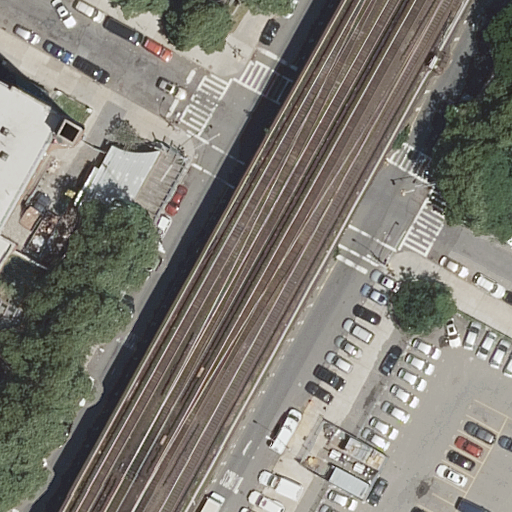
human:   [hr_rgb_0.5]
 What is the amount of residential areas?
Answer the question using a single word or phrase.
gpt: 2

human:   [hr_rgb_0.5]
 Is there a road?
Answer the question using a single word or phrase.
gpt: yes

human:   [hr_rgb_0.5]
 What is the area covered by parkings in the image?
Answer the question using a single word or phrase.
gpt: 3233m2

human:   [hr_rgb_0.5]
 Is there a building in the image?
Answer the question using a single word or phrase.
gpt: yes

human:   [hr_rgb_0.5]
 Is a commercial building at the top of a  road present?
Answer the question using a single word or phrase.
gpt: no

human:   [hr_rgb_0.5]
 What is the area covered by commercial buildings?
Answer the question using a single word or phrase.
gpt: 0m2

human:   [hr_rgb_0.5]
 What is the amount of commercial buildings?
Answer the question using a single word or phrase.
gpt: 0

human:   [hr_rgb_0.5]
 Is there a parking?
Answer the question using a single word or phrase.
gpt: yes

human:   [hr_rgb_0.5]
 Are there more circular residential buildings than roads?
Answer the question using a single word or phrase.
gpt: no

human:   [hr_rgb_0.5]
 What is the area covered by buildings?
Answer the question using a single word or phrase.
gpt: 357m2

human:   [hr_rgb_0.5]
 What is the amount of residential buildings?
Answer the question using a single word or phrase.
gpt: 2

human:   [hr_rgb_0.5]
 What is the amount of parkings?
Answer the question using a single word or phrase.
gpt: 1

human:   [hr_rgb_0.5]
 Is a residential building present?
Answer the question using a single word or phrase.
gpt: yes

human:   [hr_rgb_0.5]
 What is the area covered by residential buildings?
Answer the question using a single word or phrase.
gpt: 357m2

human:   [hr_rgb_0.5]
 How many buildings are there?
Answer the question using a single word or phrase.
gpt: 2

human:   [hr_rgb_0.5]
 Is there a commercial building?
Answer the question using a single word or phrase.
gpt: no

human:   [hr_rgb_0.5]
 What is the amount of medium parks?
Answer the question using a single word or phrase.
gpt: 0

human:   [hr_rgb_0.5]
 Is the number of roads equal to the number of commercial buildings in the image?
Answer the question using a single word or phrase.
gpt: no

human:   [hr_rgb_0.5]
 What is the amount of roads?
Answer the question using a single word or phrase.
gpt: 17

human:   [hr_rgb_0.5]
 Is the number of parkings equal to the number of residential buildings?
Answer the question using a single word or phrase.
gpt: no

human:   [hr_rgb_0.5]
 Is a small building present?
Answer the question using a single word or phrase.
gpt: no

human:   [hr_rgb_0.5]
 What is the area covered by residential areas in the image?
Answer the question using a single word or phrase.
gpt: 239m2

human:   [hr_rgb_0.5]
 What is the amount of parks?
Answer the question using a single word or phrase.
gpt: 1

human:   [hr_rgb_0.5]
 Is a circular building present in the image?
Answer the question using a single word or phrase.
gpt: no

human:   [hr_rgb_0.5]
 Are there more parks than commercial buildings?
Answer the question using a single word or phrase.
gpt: yes

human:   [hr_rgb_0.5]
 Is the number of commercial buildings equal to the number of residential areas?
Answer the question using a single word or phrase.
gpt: no

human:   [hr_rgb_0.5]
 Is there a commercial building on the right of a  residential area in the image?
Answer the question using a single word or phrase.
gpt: no

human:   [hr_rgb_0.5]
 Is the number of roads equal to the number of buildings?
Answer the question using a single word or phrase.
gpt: no

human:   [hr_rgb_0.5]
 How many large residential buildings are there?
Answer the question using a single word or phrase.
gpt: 0

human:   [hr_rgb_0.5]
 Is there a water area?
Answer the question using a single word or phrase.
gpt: no

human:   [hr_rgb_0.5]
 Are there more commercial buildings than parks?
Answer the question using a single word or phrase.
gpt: no

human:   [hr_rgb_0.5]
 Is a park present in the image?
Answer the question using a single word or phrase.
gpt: yes

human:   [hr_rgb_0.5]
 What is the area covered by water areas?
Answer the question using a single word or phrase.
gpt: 0m2

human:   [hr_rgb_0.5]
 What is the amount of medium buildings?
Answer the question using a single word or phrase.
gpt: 2

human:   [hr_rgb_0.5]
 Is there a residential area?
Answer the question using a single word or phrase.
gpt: yes

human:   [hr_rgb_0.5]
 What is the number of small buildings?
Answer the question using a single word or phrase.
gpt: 0

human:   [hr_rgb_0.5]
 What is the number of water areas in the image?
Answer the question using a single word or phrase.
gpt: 0

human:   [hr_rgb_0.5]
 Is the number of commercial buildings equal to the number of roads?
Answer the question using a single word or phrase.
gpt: no

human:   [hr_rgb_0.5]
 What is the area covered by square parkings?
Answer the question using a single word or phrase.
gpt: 0m2

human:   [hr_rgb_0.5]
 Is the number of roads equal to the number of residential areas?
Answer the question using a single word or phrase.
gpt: no

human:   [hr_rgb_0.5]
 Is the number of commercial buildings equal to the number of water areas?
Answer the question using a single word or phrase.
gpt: yes

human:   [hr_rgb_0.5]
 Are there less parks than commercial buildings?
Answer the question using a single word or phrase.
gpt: no

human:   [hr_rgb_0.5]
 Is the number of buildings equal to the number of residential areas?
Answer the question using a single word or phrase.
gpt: yes

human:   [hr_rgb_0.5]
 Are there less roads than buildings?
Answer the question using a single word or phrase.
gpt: no

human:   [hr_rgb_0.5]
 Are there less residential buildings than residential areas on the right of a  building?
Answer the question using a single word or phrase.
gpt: no

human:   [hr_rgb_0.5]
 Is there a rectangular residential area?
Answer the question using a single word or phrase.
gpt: yes

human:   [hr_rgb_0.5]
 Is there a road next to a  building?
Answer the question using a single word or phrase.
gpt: yes

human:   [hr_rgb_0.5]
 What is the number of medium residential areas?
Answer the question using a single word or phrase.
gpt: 1

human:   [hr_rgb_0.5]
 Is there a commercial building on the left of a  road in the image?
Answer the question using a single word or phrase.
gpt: no

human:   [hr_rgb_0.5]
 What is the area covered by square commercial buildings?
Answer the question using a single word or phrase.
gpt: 0m2

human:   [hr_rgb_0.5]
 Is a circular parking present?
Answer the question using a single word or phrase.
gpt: no

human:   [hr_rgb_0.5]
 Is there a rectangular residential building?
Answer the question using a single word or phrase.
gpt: no

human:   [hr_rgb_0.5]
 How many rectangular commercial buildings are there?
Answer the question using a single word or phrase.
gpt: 0

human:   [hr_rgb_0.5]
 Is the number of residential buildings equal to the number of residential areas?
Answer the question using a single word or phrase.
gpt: yes

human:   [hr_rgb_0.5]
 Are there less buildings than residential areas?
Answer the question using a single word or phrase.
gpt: no

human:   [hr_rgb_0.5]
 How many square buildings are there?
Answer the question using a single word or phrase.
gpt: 0

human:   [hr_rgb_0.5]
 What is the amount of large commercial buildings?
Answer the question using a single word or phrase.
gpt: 0

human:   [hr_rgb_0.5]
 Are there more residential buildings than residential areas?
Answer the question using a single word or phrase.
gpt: no

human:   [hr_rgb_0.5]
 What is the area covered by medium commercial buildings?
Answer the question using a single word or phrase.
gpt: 0m2

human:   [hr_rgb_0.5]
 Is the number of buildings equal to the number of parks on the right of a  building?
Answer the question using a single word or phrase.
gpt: no

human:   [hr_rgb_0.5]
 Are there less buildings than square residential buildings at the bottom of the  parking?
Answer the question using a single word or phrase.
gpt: no

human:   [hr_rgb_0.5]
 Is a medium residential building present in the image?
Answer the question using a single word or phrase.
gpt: yes

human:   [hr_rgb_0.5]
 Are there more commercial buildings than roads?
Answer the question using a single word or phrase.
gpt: no

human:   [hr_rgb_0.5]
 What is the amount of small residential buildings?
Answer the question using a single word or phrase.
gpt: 0